Field crop: maize
Growth stage: 2
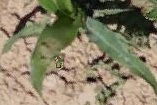
Species: maize